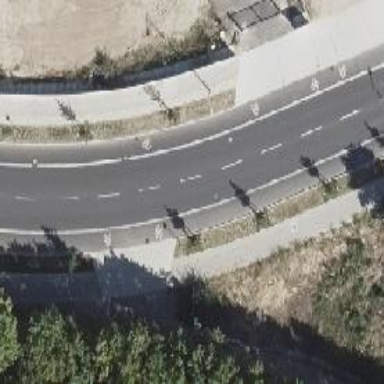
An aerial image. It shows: Secondary road with asphalt surface. The road has separate sidewalks on both sides and exclusive cycle lanes on both sides.